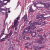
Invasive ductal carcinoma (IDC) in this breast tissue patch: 1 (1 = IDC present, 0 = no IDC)